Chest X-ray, PA view. Patient: 34 years old, sex M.
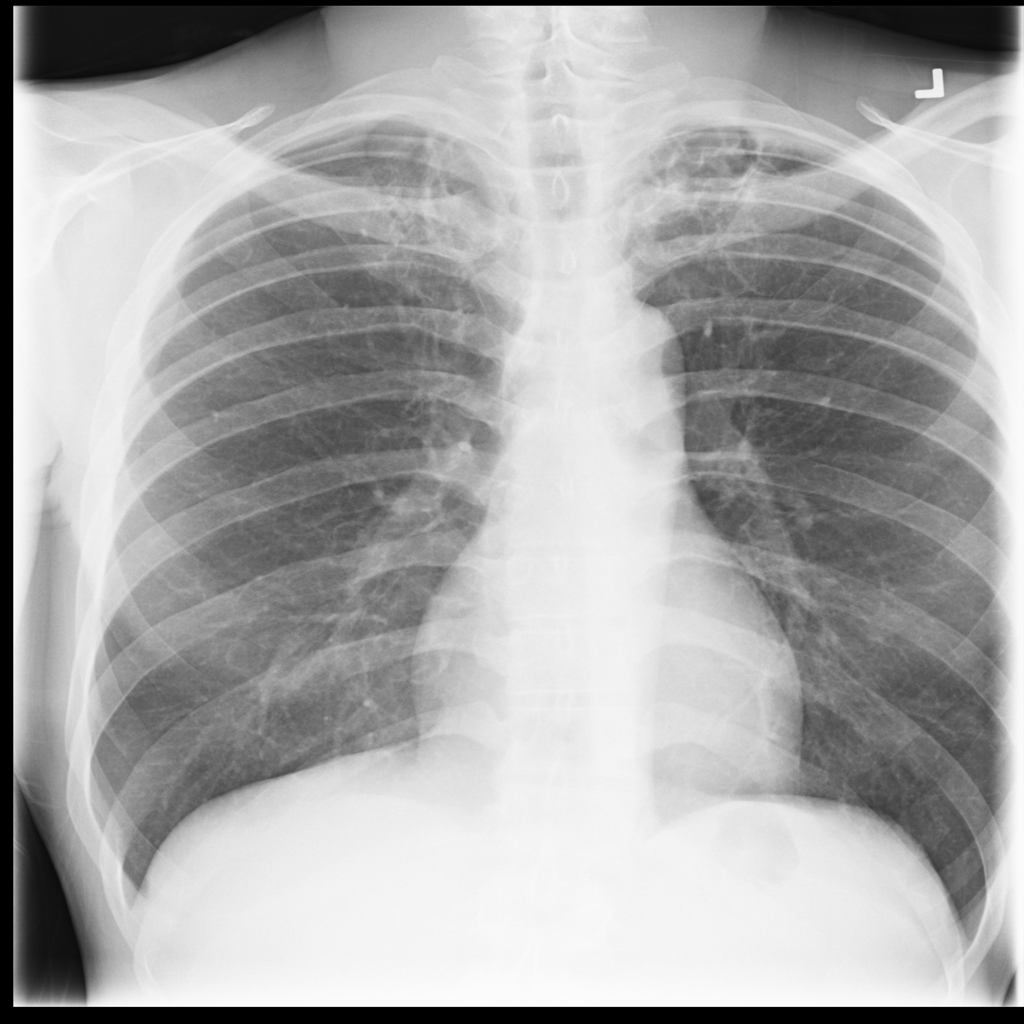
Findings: No Finding